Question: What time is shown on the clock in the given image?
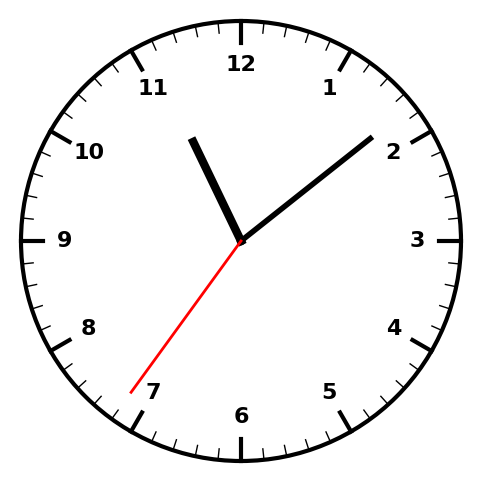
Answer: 11:08:36